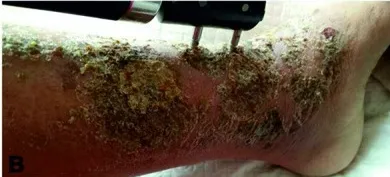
C: 4 weeks after TCM therapy, scab disappeared and the skin was restored to normal.
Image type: medical_photograph (skin_photograph)